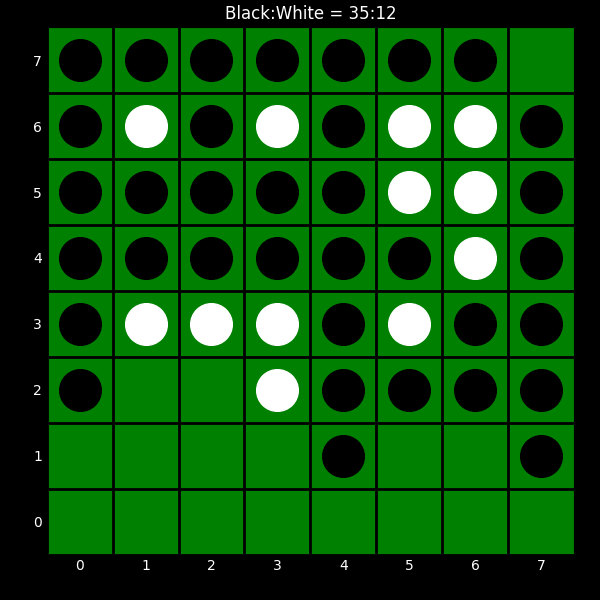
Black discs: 35
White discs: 12